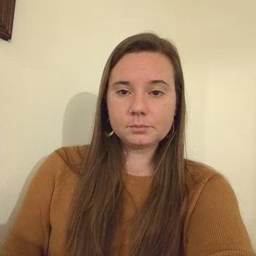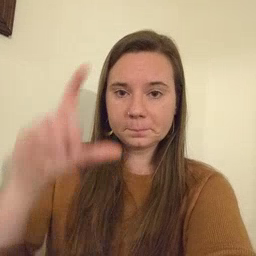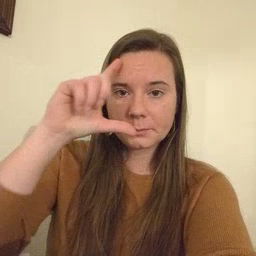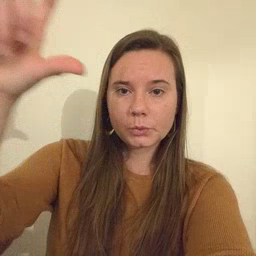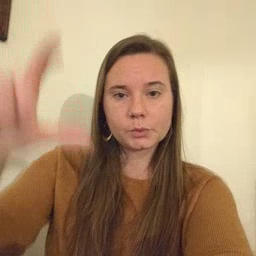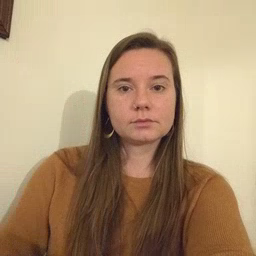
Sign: moon